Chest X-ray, PA view. Patient: 58 years old, sex M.
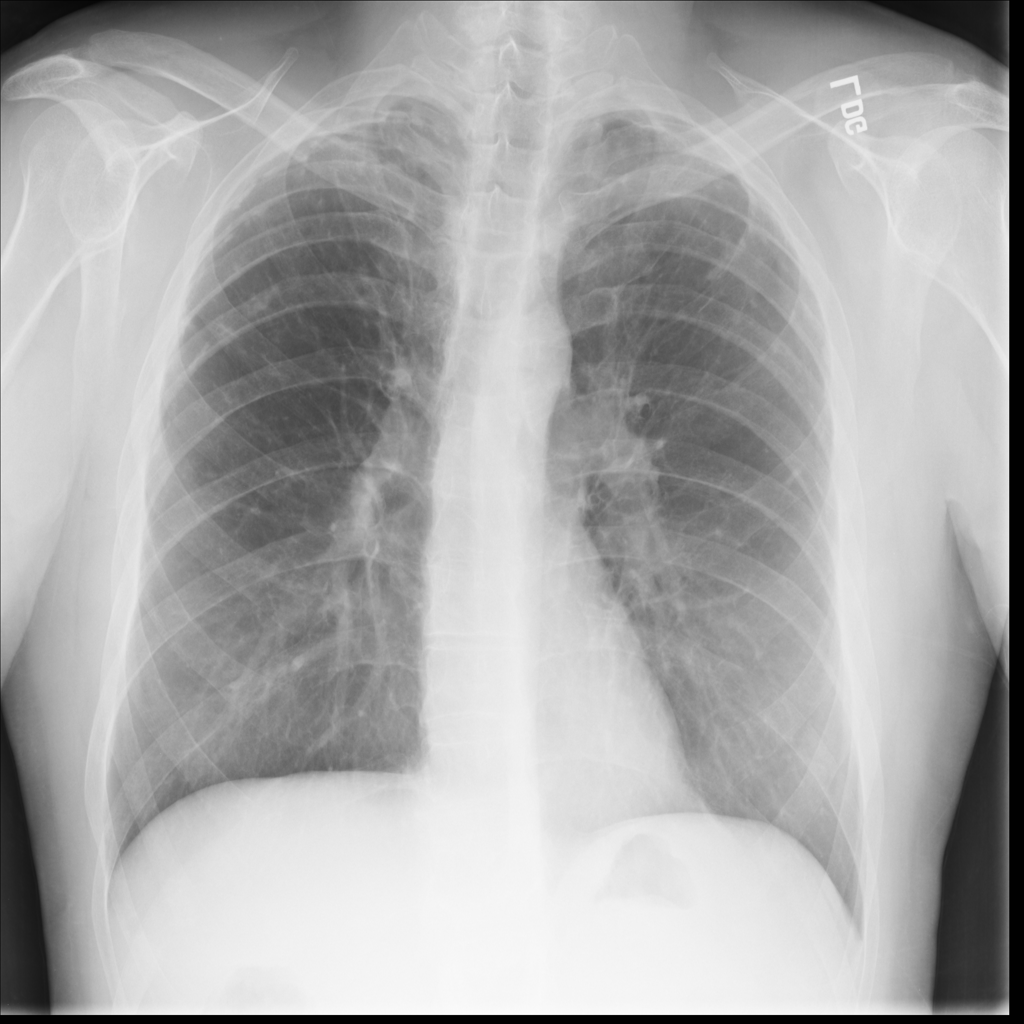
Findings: No Finding